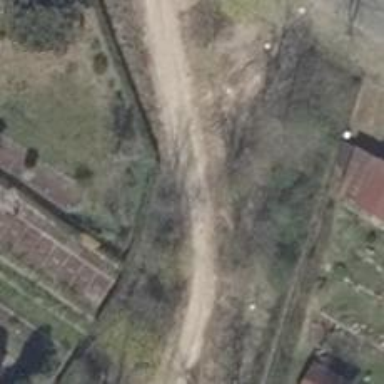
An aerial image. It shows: Gravel path.